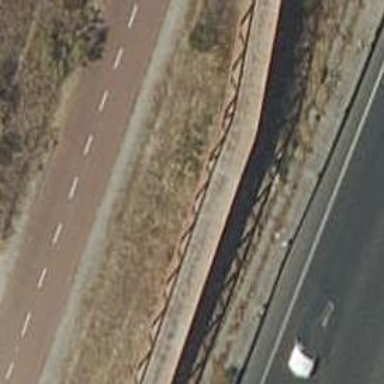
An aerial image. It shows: Cycleway.